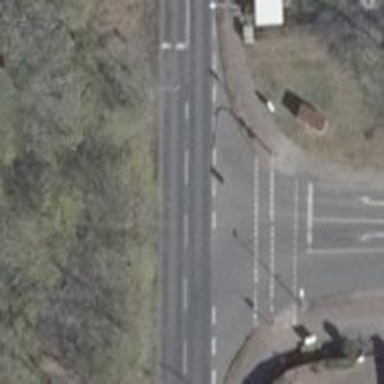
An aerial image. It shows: Tertiary road with lane markings.